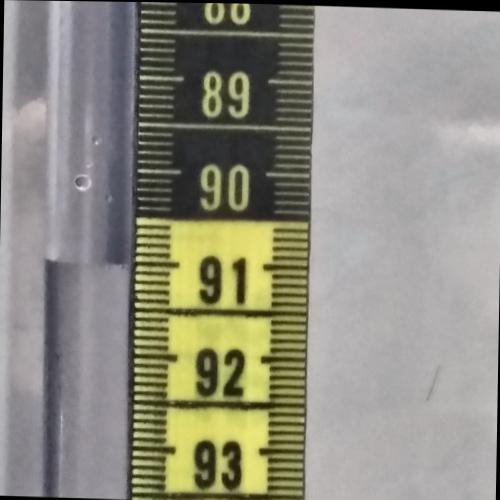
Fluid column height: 91.0 cm